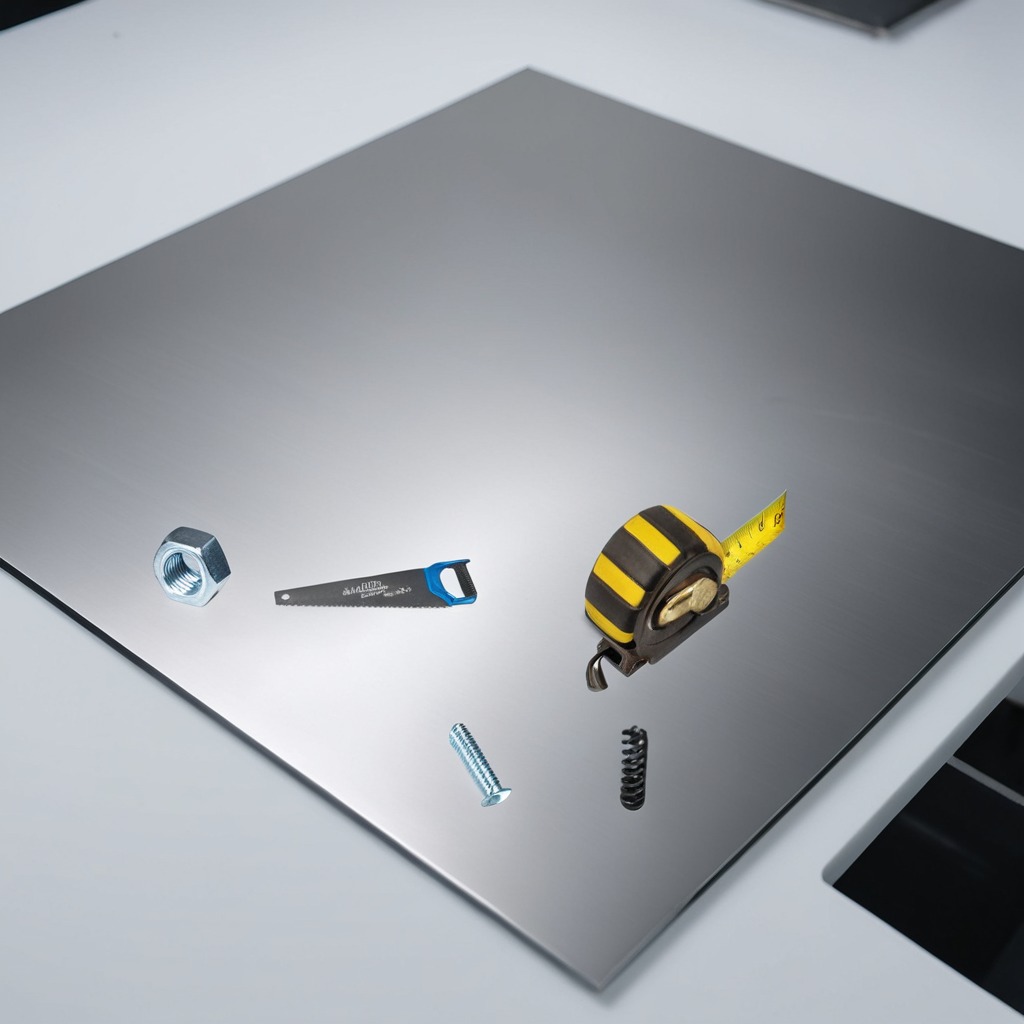
A measuring tape, a metal machine screw, a coiled metal spring, a handheld metal saw, and a metal nut are lying on the stainless steel table.